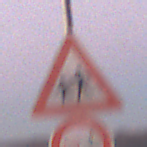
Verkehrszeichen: KinderRechts
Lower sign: VerbotUeberholenEinspurigeFahrzeuge
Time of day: SunriseSunset
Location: Outdoor (Nature)
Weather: PartlyCloudy
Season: NotSpecified
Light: Natural